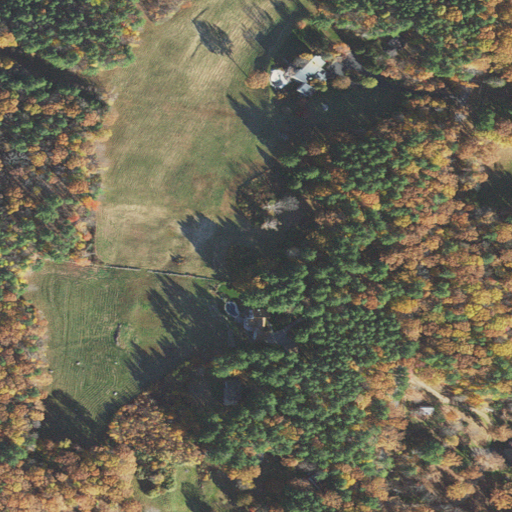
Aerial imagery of mountain in New Hampshire named Putney Hill containing evergreen forest, shrub, deciduous forest, open development, pasture, mixed forest, and low intensity development